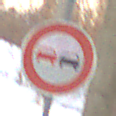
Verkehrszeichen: Ueberholverbot
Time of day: MorningAfternoon
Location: Roofed (Suburban)
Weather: PartlyCloudy
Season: Winter
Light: Natural